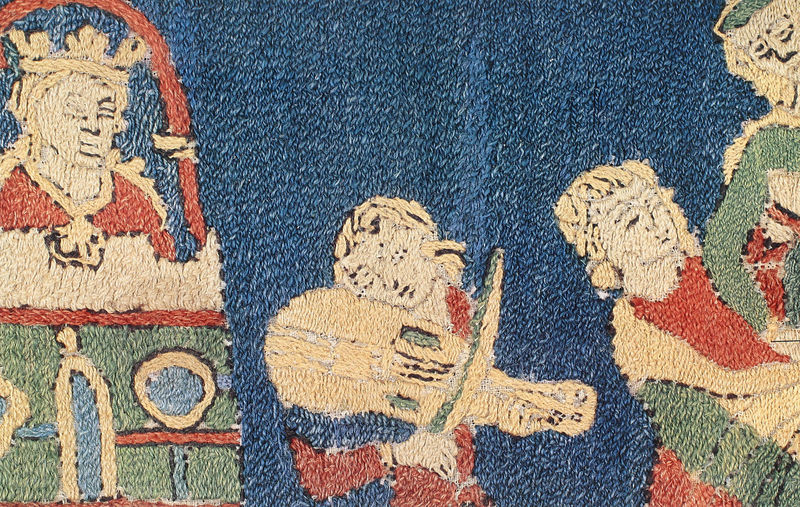
Titel: Tristanteppich I
Standort: Ausstellungsort: Wienhausen, Zisterzienserinnenkloster (EU - D - Nds)
Institution: Wienhausen, Kloster
Schlagwörter: blau, hand, kopf, mann, gelb, grün, menschen, ausschnitt, frankreich, frau, kleid, köpfe, männer, schwarz, weiss, rot, schloss, tanz, teppich, blond, arm, diener, gesicht, halten, instrument, gewand, stickerei, decke, personen, gitarre, instrumente, musik, musiker, krone, bogen, farben, figuren, könig, gobelin, wandteppich, wolle, detail, geneigt, geige, mittelalter, königin, saiten, gestickt, fäden, textil, wandbehang, gewebt, knüpfen, karl der große, mittelatler, künig, hildesheim, bayeux, ottonische zeit, bernward, karolingische zeit